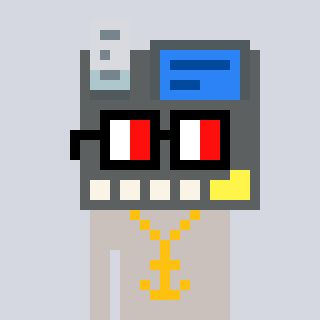
a pixel art character with square glasses with black frames and red eyes, a cash register-shaped head and a foggrey-colored body on a cool background